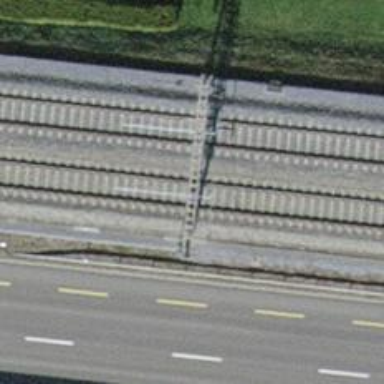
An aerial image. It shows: Solitary milestone along the railway.